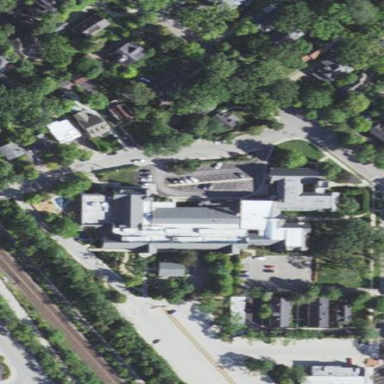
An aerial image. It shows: Social center.